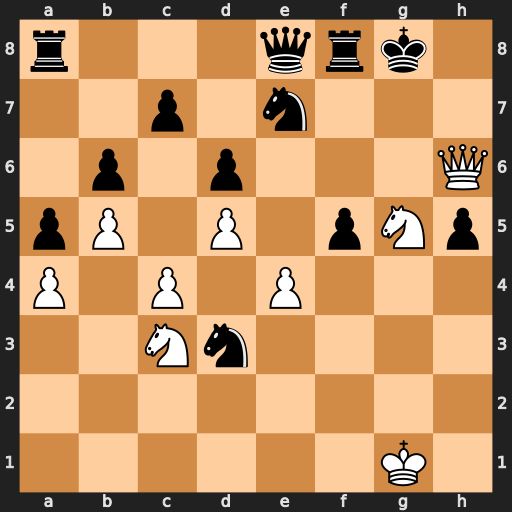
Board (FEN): r3qrk1/2p1n3/1p1p3Q/pP1P1pNp/P1P1P3/2Nn4/8/6K1
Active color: w
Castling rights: -
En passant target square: -
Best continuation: Qh7#